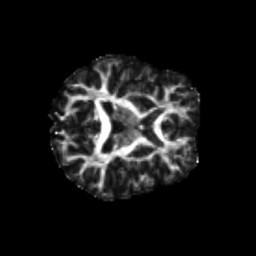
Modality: FA
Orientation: axial
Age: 36
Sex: female
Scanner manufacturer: siemens
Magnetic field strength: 3 T
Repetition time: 8.6 s
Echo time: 0.095 s